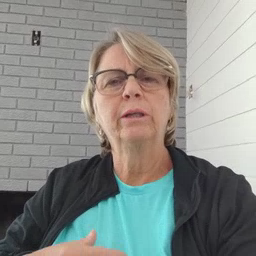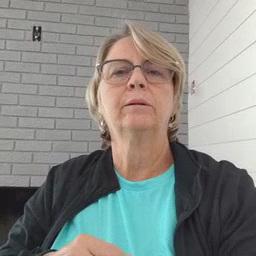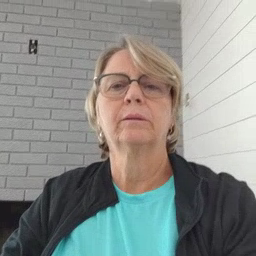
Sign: hungry